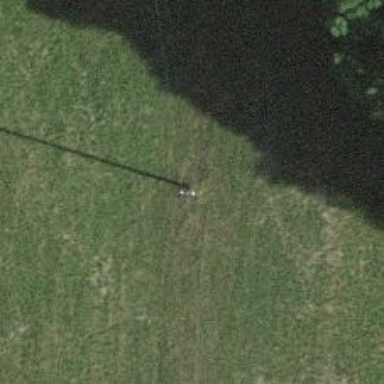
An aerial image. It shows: Utility pole in the area.